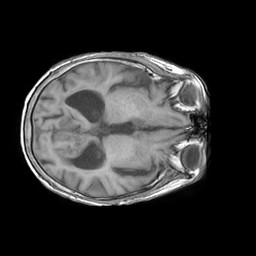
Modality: T1w
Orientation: axial
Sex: female
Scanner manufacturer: philips
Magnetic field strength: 1.5 T
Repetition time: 0.1747 s
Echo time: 0.001784 s